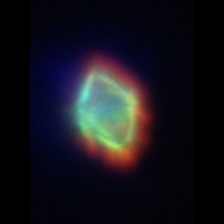
Taxon: Gyrodinium
Group: Dinoflagellates